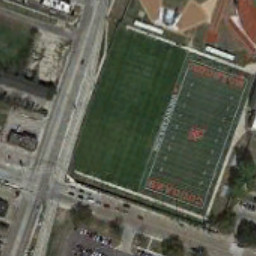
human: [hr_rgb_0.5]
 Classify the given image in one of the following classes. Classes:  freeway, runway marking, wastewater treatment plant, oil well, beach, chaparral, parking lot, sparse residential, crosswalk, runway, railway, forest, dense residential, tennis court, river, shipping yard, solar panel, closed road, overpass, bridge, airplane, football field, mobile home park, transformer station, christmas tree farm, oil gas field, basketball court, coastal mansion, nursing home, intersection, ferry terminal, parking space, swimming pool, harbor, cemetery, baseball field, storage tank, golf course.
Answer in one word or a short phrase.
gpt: football field